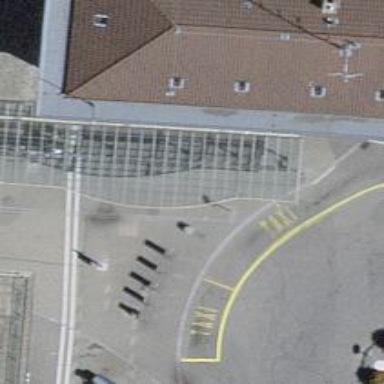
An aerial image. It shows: Taxi stand.